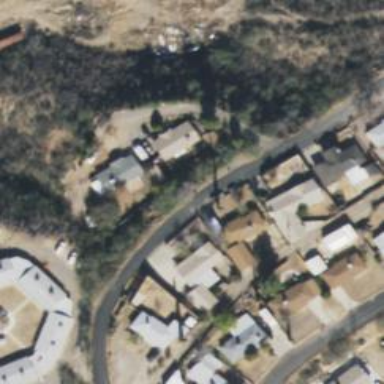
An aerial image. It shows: Residential road.